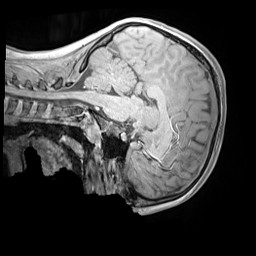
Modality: MP2RAGE
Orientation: sagittal
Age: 11
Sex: male
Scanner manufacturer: siemens
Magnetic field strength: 3 T
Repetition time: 4 s
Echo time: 0.00303 s